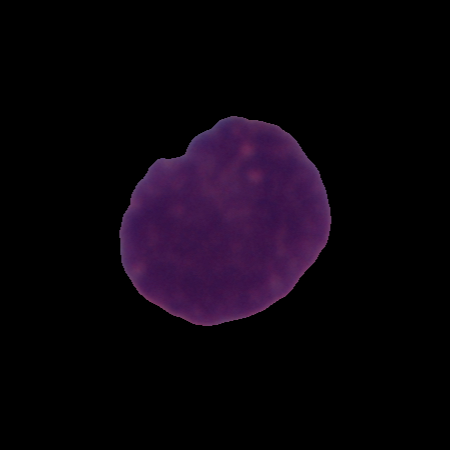
Label: cancer